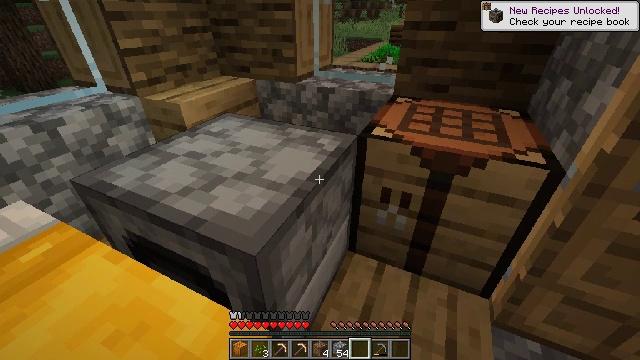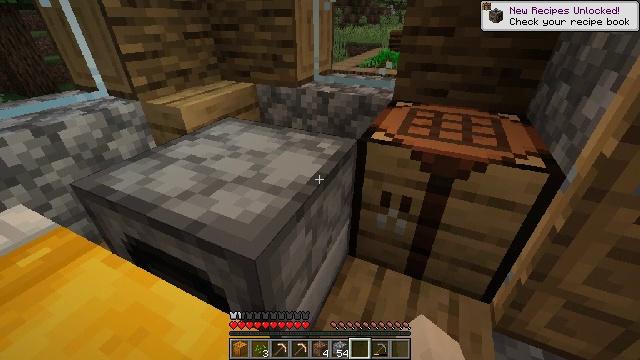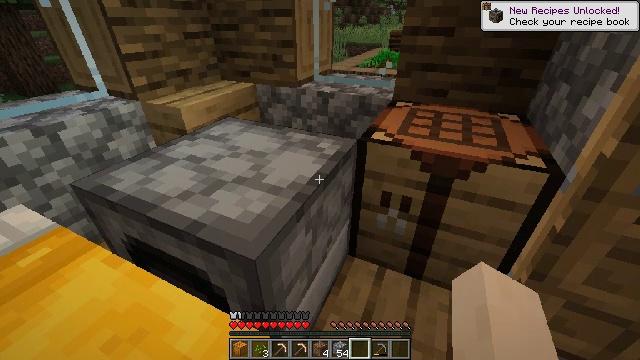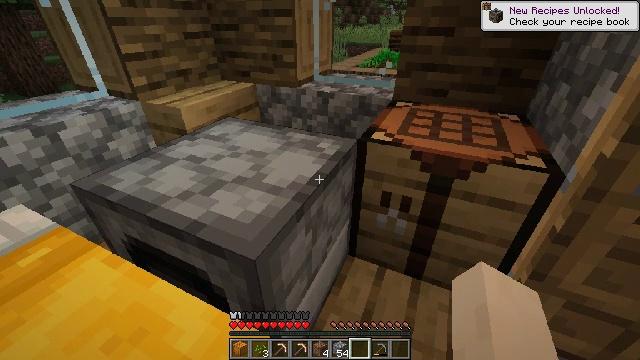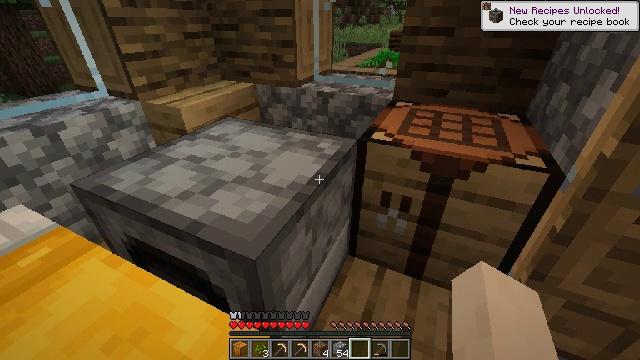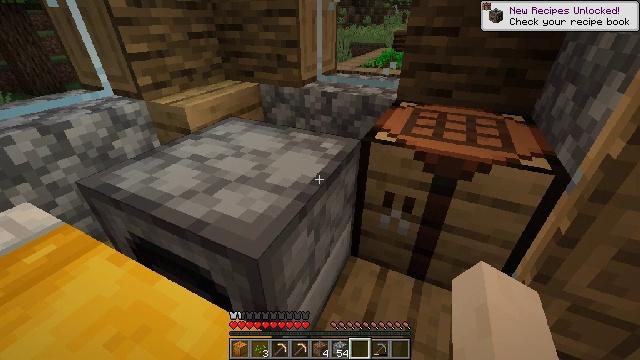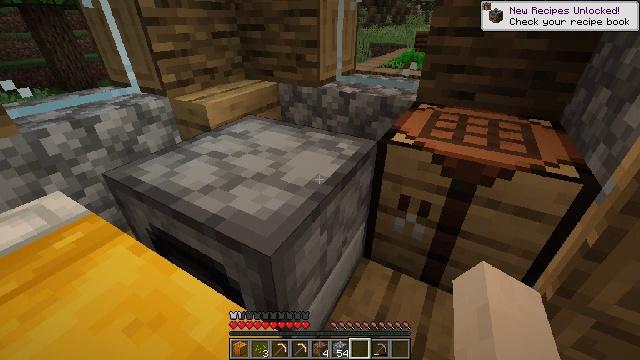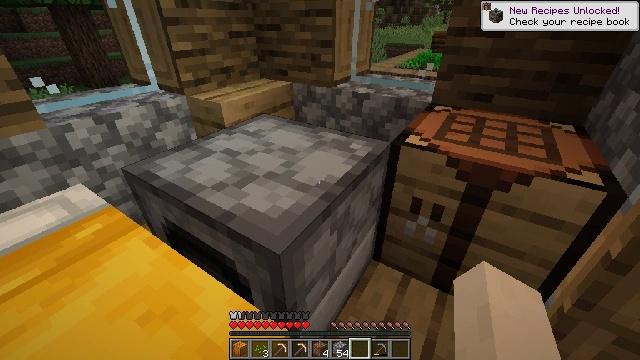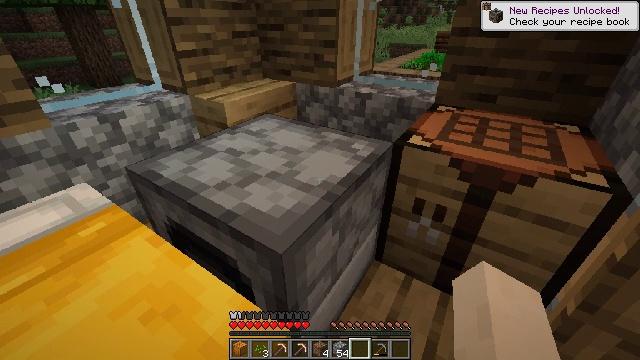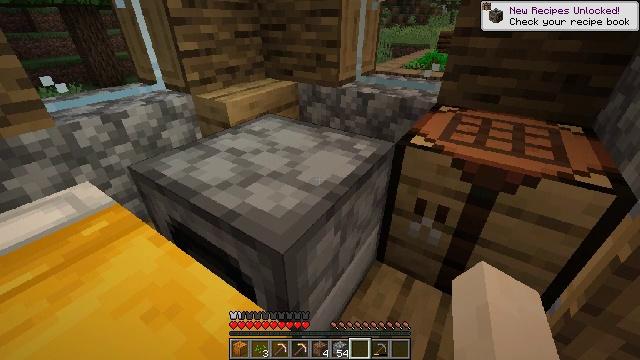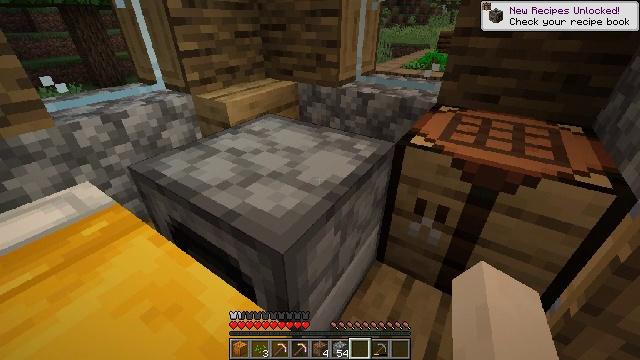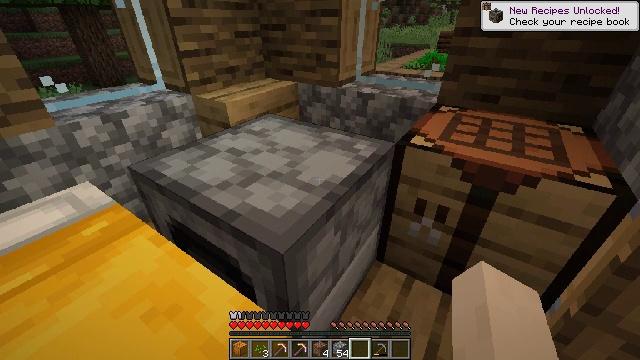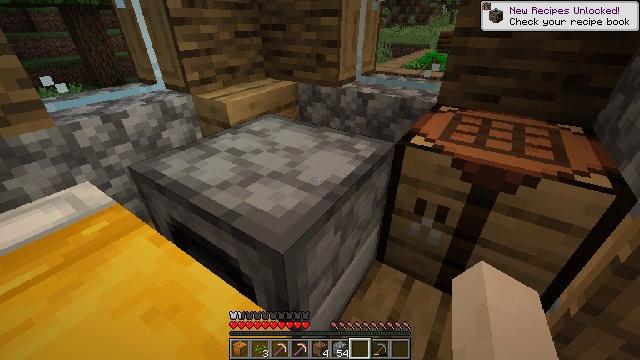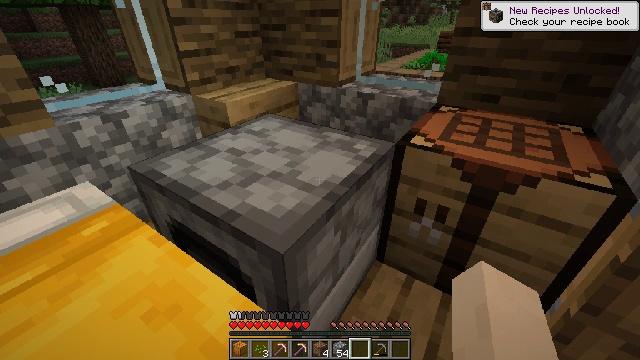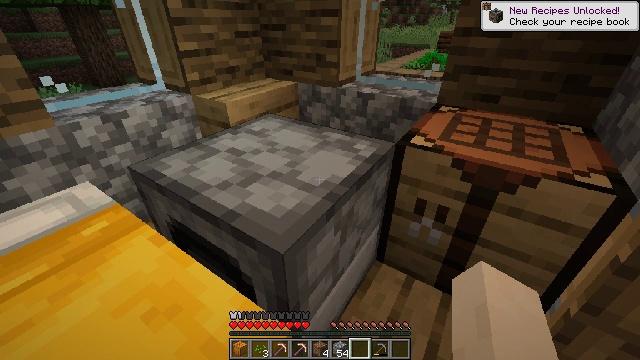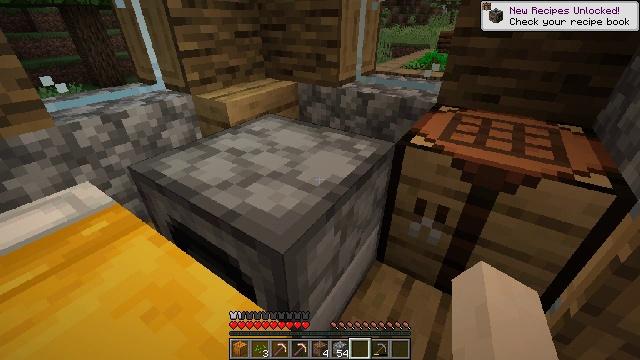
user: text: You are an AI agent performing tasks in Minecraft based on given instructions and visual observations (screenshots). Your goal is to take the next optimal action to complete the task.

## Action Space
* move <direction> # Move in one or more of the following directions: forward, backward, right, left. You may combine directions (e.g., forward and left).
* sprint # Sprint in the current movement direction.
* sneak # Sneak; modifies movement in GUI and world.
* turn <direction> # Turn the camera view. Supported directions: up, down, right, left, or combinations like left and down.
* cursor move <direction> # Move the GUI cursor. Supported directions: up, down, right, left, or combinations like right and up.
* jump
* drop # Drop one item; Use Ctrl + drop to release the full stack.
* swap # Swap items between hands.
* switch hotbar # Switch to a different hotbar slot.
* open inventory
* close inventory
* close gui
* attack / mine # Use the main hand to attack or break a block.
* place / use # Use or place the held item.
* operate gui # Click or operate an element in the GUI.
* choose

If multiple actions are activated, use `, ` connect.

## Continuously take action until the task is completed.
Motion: motion action
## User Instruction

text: Gather oak logs from trees.
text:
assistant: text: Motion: no_op
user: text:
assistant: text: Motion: no_op
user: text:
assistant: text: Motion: no_op
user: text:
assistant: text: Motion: no_op
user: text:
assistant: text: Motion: no_op
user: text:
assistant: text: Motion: turn left
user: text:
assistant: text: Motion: turn left
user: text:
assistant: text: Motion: no_op
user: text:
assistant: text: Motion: no_op
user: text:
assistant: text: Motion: no_op
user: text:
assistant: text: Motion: no_op
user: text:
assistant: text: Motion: no_op
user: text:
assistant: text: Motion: no_op
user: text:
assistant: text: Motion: no_op
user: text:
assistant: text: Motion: no_op
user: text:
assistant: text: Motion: no_op
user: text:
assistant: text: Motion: no_op
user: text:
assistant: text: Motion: no_op
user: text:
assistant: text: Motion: no_op
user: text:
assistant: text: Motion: no_op
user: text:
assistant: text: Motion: no_op
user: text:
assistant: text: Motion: no_op
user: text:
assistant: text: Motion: attack / mine
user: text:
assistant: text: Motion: attack / mine
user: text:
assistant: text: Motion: attack / mine
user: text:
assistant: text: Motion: attack / mine
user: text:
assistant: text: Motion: attack / mine
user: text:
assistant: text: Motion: attack / mine
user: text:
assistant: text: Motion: attack / mine
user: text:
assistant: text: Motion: attack / mine